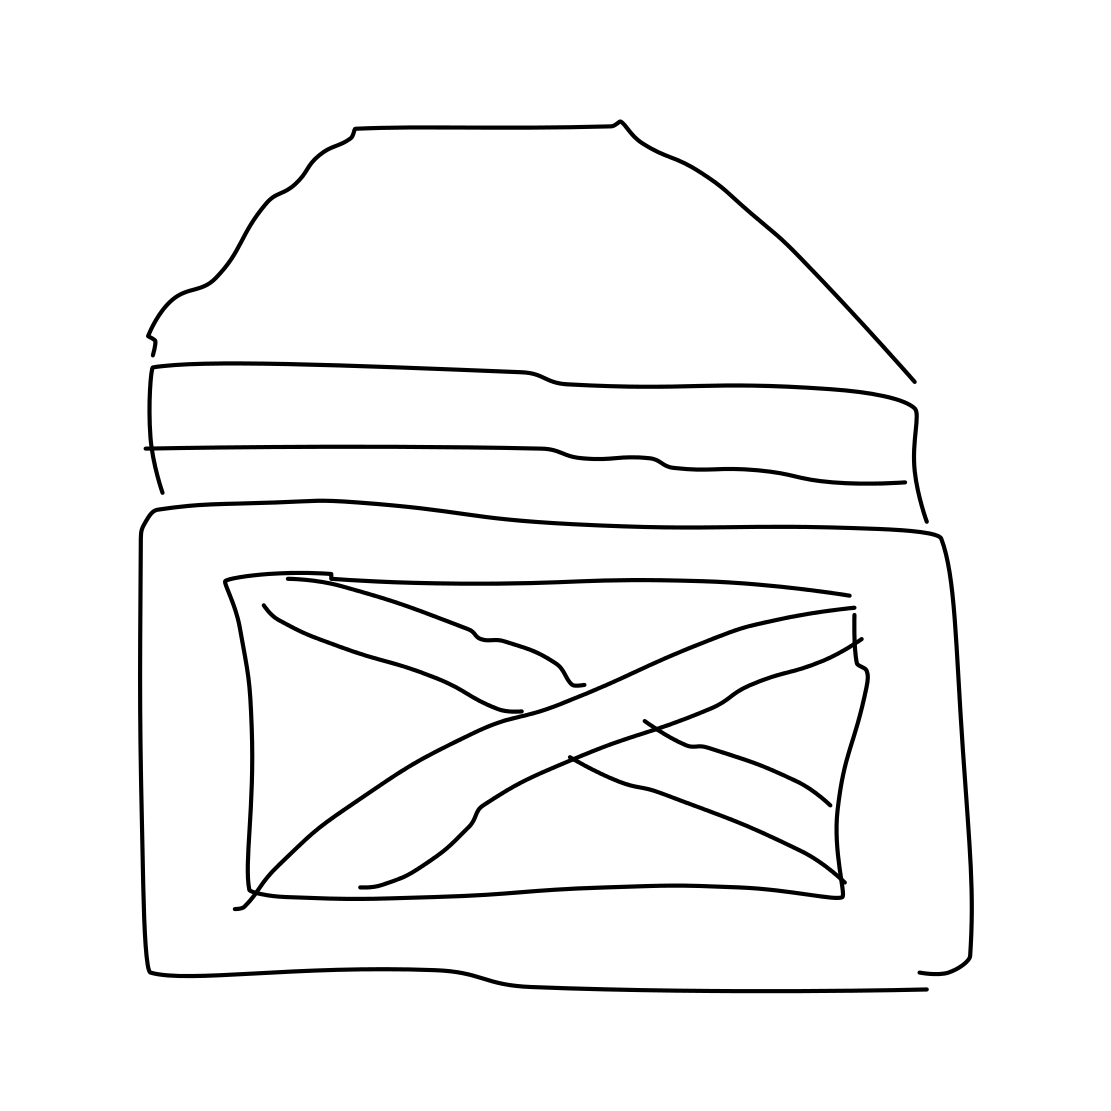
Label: barn